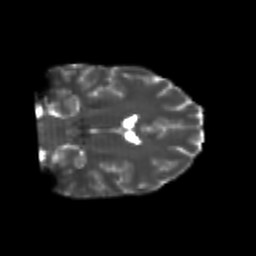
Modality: T2w
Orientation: coronal
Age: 23
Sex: female
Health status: healthy
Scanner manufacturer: philips
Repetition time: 7.388 s
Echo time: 0.08599 s